Маленькое невесомое колечко может скользить без трения по длинной горизонтальной закреплённой спице. Один конец невесомой нерастяжимой нити прикреплён к кольцу, а другой закреплён в неподвижной точке $O$ (см. рисунок). По нити без трения может перемещаться массивная бусинка. Изначально нить слегка натянута, при этом бусинка находится на одной горизонтали с точкой $O$ и на одной вертикали с колечком. Длина горизонтального участка нити равна $L$.Бусинку толчком приводят в движение в вертикальной плоскости, содержащей нить. Сразу после толчка бусинка удаляется от спицы, а нить оказывается натянутой. Ускорение свободного падения равно $g$.
Под каким углом $\alpha$ к горизонту направлена скорость бусинки сразу после толчка?
При каких значениях начальной скорости $v_{0}$ нить будет оставаться натянутой в процессе удаления бусинки от спицы?
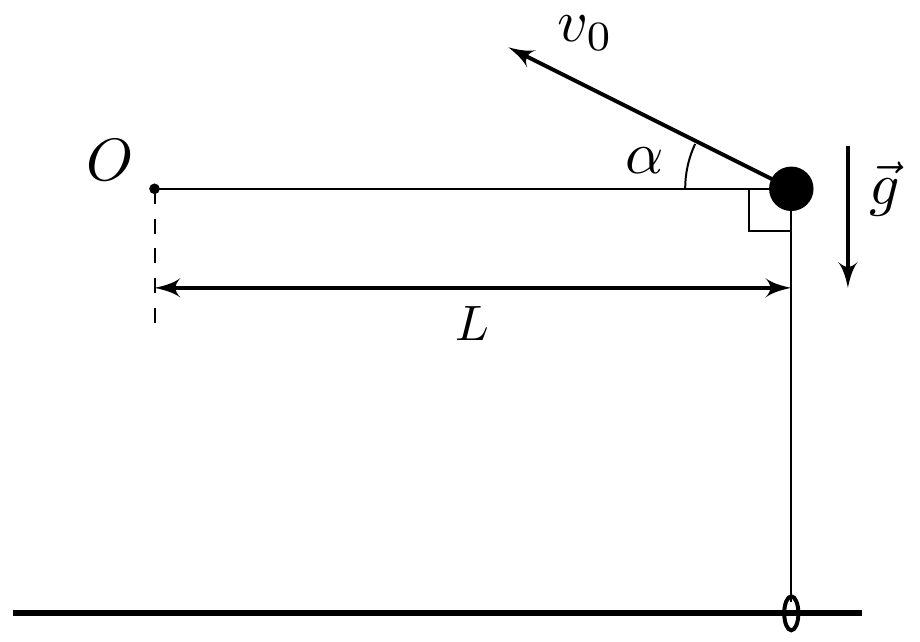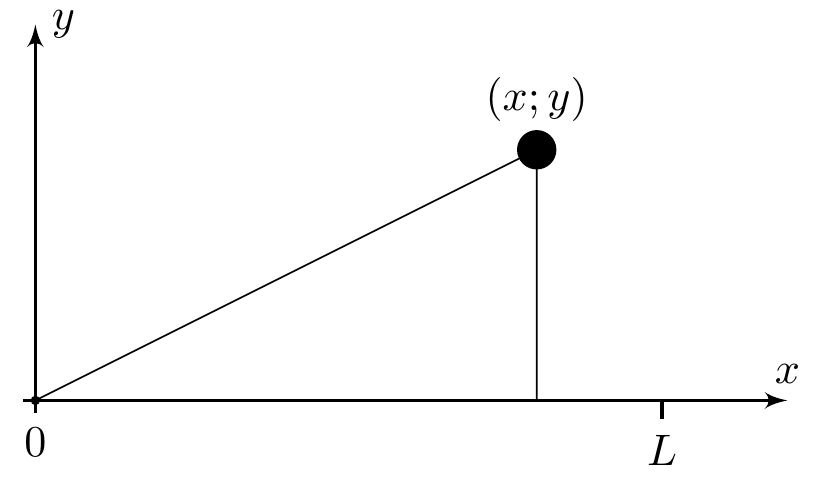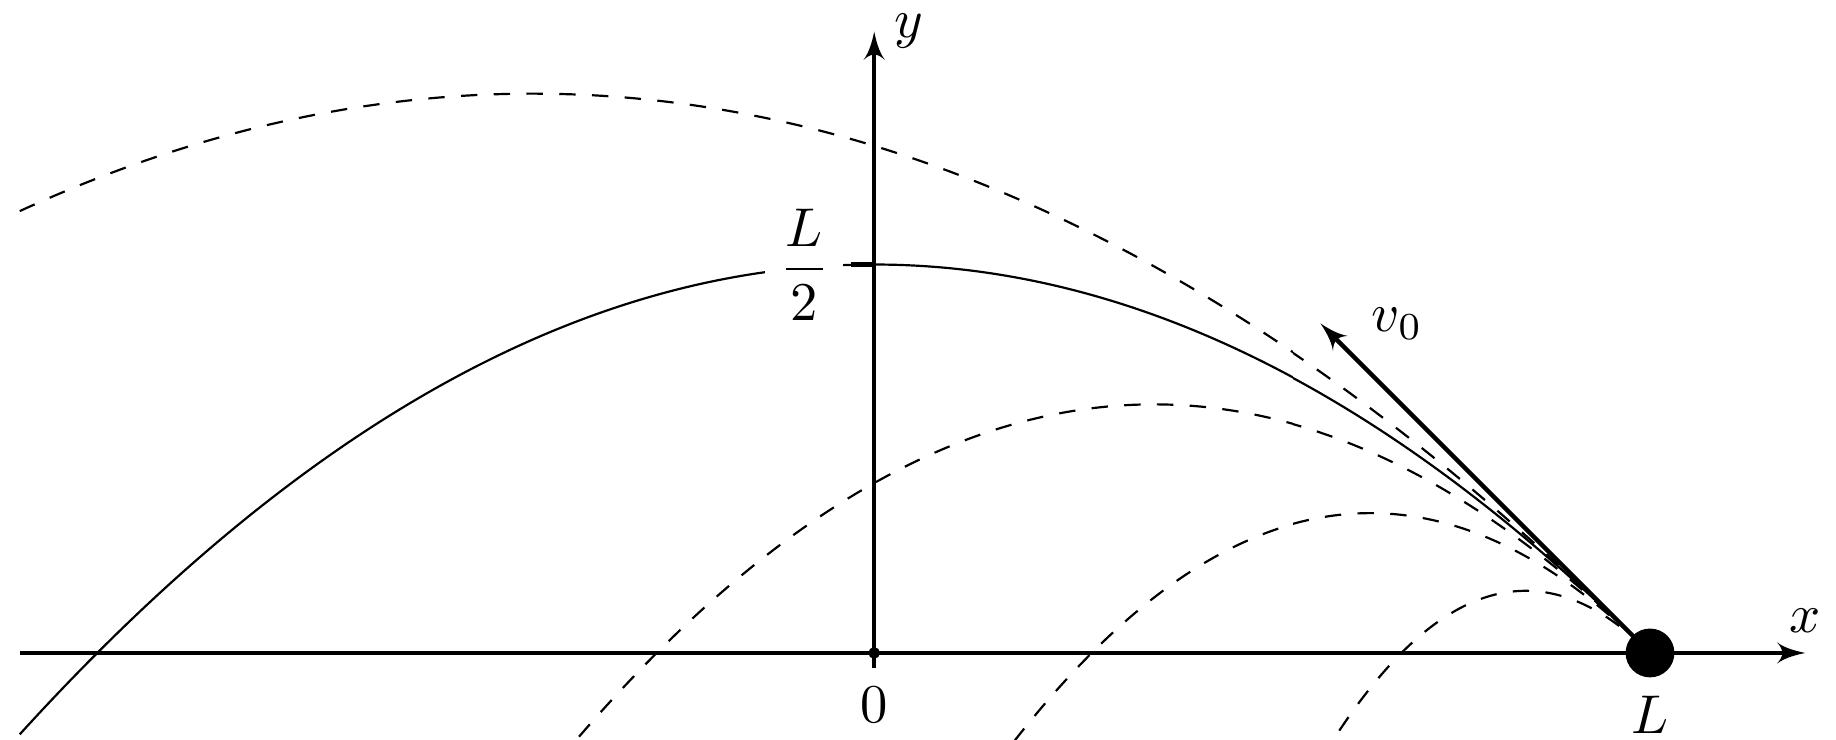
Под каким углом $\alpha$ к горизонту направлена скорость бусинки сразу после толчка?
Решение: Первый способ: Так как колечко невесомое, равнодействующая приложенных к нему сил равна нулю в любой момент времени. Поскольку трения между спицей и колечком нет, спица действует на колечко в направлении, перпендикулярном спице, то есть в вертикальном. Тогда условие равенства нулю равнодействующей приложенных к колечку сил возможно, только если участок нити, соединяющий колечко с бусинкой, в любой момент ориентирован вертикально. Поскольку длина всей нити постоянна, а участок нити, соединяющий бусинку и кольцо, всё время остаётся вертикальным и по условию в начальный момент времени нить натянута, можем найти проекции начальной скорости на направление нитей.Вертикальный участок удлиняется со скоростью: $$v_{0y}=v_0\sin\alpha;$$горизонтальный участок укорачивается со скоростью:$$|v_{0x}|=v_0\cos\alpha;$$Чтобы длина нити оставалась постоянной, модули проекций скоростей должны быть равны:$$v_{0y}=|v_{0x}|;\Rightarrow v_0\sin\alpha=v_0\cos\alpha;\Rightarrow \operatorname{tg}\alpha=1;\Rightarrow \alpha=\frac{\pi}{4}.$$ Второй способ: Участок нити, соединяющий бусинку и кольцо, всё время остаётся вертикальным и по условию в начальный момент времени нить натянута. Пусть $b$ — расстояние от спицы до точки крепления нити $O$. Приравняем длину нити через малое время $\Delta t$ к начальной длине $L+b$:$$L+b=b+v_{0y}\Delta t+\sqrt{(v_{0y} \Delta t)^2+(L-v_{0x} \Delta t)^2};$$где $v_{0x},~v_{0y}$ — горизонтальная и вертикальная проекции начальной скорости.$$(L-v_{0y}\Delta t)^2=(v_{0y} \Delta t)^2+(L-v_{0x} \Delta t)^2\\L^2-2Lv_{0y}\Delta t=L^2-2Lv_{0x}\Delta t +(v_{0x}\Delta t)^2.$$Пренебрежём вторым порядком малости:$$v_{0y}=v_{0x};\Rightarrow v_0\sin\alpha=v_0\cos\alpha;\Rightarrow \operatorname{tg}\alpha=1;\Rightarrow \alpha=\frac{\pi}{4}.$$
Ответ: $\alpha=\frac{\pi}{4}.$

При каких значениях начальной скорости $v_{0}$ нить будет оставаться натянутой в процессе удаления бусинки от спицы?
Решение: С учётом этого:$$L=y+\sqrt{y^2+x^2};\\y^2+x^2=L^2-2Ly+y^2;\\y=\frac{L}{2}-\frac{x^2}{2L}.$$Таким образом, траектория движения при условии натяжения нити является параболой.Далее найдём минимальную возможную начальную скорость $v_{0min}$ бусинки, при которой нить будет оставаться натянутой в процессе удаления бусинки от спицы. Первый способ: При свободном броске в поле тяжести траекторией будет являться парабола, которая касается полученной параболы. Для случая, когда начальная скорость минимальна, траектория полёта в поле тяжести совпадает с траекторией для всегда натянутой нити. Получим уравнение траектории при свободном движении в поле тяжести:$$\begin{cases}y=v_{0min}\sin(\alpha)t-\frac{gt^2}{2}\\x=L-v_{0min}\cos (\alpha)t\end{cases}$$учтём, что $\alpha=\pi/4$, тогда:$$y=L-x-\frac{g(L-x)^2}{v_{0min}^2};\\y=\frac{Lv_{0min}^2-gL^2}{v_{0min}^2 }+\frac{2gL-v_{0min}^2}{v_{0min}^2} x-\frac{g}{v_{0min}^2}x^2.$$Сравнивая полученные уравнения для траекторий, получим:$$v_{0min}^2=2gL.\\.$$ Второй способ: Траектория движения при условии натяжения нити является параболой.При свободном броске в поле тяжести под фиксированным углом $\alpha=\pi/4$ к горизонту траекториями полёта будут являться параболы, касающиеся параболы по которой движется бусинка на нити. Для случая, когда начальная скорость минимальна, траектория полета в поле тяжести совпадает с траекторией для всегда натянутой нити.  Найдем горизонтальную проекцию скорости в случае броска по совпадающей траектории:$$L=v_xt\Rightarrow t=\frac{L}{v_x};\\\frac{L}{2}=\frac{gt^2}{2}=\frac{gL^2}{2v_x^2}\Rightarrow v_x=\sqrt{gL}\Rightarrow v_{0min}=\frac{v_x}{\cos\alpha}=\sqrt{2gL}.$$ Третий способ: При свободном броске в поле тяжести траекторией будет являться парабола, которая касается полученной параболы. Для случая, когда начальная скорость минимальна, траектория полета в поле тяжести совпадает с траекторией для всегда натянутой нити.Запишем закон сохранения энергии для системы "бусинка+нить+кольцо". Поскольку нить и кольцо являются невесомыми, их механические энергии равны нулю. Работа сил, действующих на конец $O$ нити со стороны крепления и на кольцо со стороны спицы, равна нулю, поскольку конец нити $O$ закреплён и не перемещается, а кольцо движется перпендикулярно силе взаимодействия со спицей. $$\begin{cases} \frac{m(v_{0x}^2+v_{0y}^2)}{2} = \frac{mv_{0x}^2}{2} + \frac{mgL}{2}\\ v_{0y} = v_{0min} \sin \alpha \end{cases}$$учитывая, что $\alpha = \frac{\pi}{4}$, получаем: $$v_{0min}^2 = 2gL \Rightarrow v_{0min} = \sqrt{2gL}.$$ Покажем, что при скоростях больших чем $v_{0min}$, бусинка будет продолжать двигаться по параболе ограниченной нитью. Рассмотрим силы со стороны нити на бусинку. С двух сторон бусинки на нее действуют одинаковые силы натяжения. Тогда результирующая этих двух сил направленна по биссектрисе угла, образованного нитями. Аналогично первой части решения можно показать, что проекция скорости бусинки на вертикальную ось и на ось, направленную вдоль наклонного участка нити, будут равны по модулю. Это означает, что скорость бусинки направлена по биссектрисе внешнего угла, образованного нитями. Так как биссектрисы внешнего и внутреннего углов перпендикулярны, получаем, что скорость всегда перпендикулярна результирующей сил натяжения, а значит работу не совершает и не тормозит бусинку при любых скоростях, больших минимальной.При скоростях больших чем $v_{0min}$ нить является натянутой, поскольку бусинка движется по кривой с меньшим радиусом кривизны, чем у траектории, соответствующей свободному полёту в поле тяжести.Тогда нить будет оставаться натянутой в процессе удаления бусинки от спицы при:$$v_{0} \geqslant \sqrt{2gL}.$$
Ответ: $$v_{0} \geqslant \sqrt{2gL}.$$
Темы:
T, Механика, Кинематика, Движение связанных тел, ЗСИ, Всероссийские, Траектория